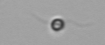
Label: nanoplankton_mix